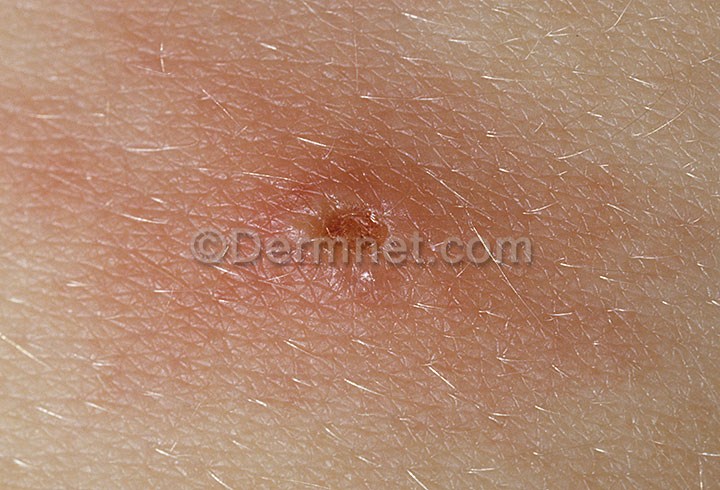
Disease: Warts Molluscum and other Viral Infections